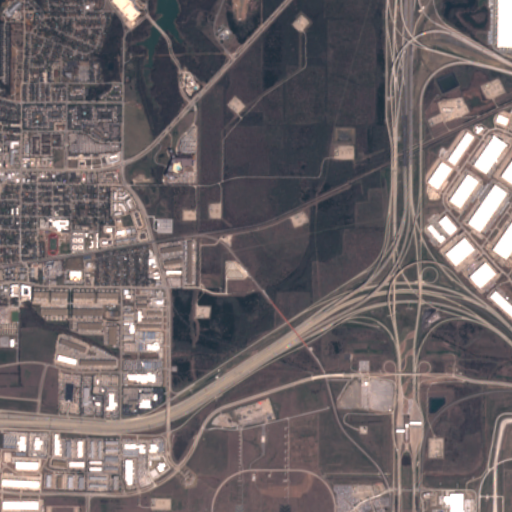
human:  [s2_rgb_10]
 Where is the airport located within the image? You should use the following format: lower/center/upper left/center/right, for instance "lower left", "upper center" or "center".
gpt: The airport is located in the lower of the image.
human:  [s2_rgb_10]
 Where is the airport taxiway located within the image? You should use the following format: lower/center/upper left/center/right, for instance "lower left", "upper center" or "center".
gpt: The airport taxiway is located in the lower right of the image.
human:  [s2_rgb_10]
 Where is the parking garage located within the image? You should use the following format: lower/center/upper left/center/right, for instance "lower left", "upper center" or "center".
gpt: The parking garage is located in the center left of the image.
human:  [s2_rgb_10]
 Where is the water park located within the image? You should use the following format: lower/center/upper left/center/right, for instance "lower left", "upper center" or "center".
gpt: The water park is located in the upper center of the image.
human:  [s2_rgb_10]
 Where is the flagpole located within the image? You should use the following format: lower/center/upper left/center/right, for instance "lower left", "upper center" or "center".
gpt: The flagpole is located in the lower right of the image.
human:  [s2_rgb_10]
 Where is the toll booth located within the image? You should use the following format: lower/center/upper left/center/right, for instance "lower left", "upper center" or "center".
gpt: The toll booth is located in the lower right of the image.
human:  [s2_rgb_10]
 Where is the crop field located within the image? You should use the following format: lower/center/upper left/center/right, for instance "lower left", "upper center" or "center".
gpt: There is no crop field in the image.